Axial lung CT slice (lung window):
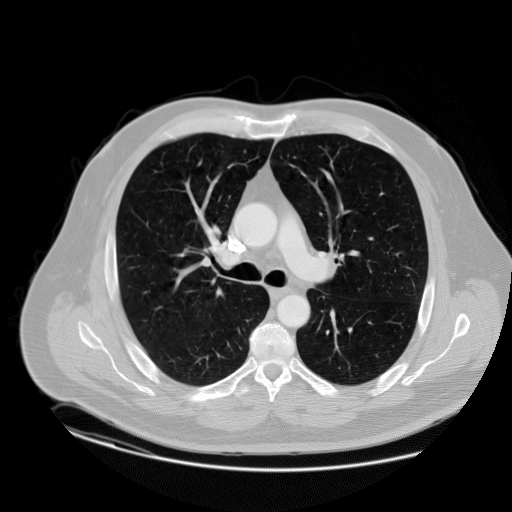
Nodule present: no